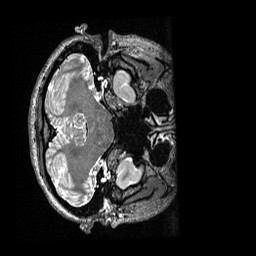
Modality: T2w
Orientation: axial
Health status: healthy
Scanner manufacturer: siemens
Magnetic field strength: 3 T
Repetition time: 3.2 s
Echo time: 0.565 s